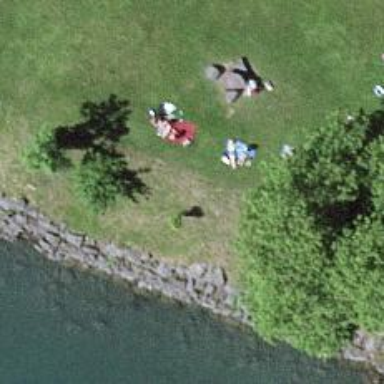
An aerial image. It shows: Bench for seating.